Field crop: maize
Growth stage: 2
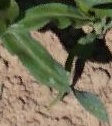
Species: maize